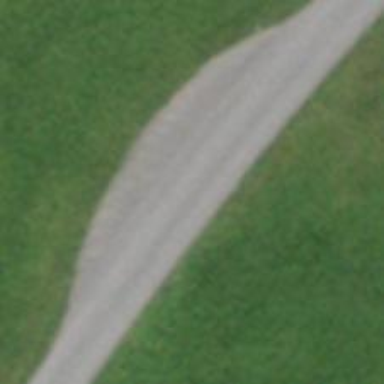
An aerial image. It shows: Passing place on the road.